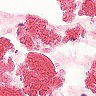
Metastatic tissue present: no